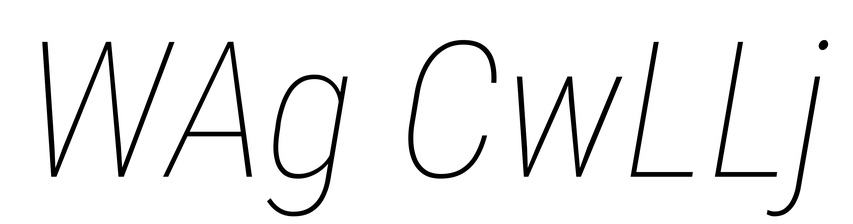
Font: Roboto-Italic_Condensed_Thin_Italic